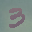
Label: 3